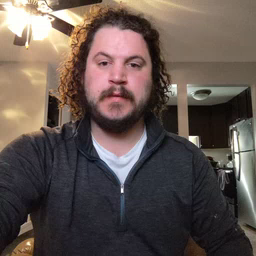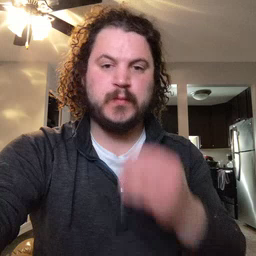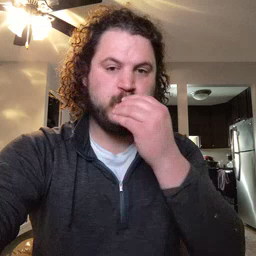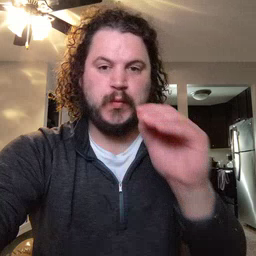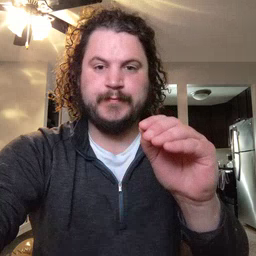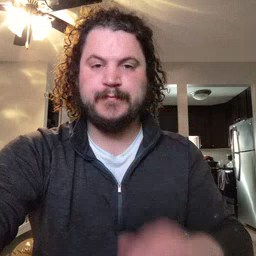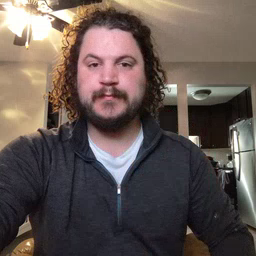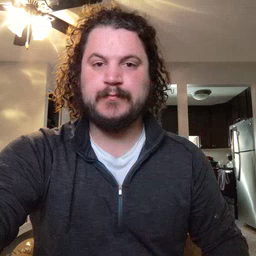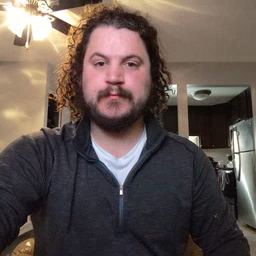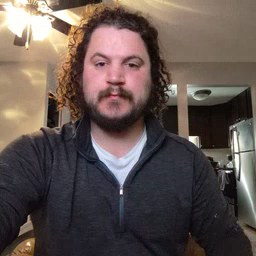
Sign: kiss